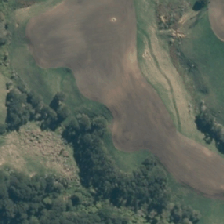
Land cover: manuka_kanuka